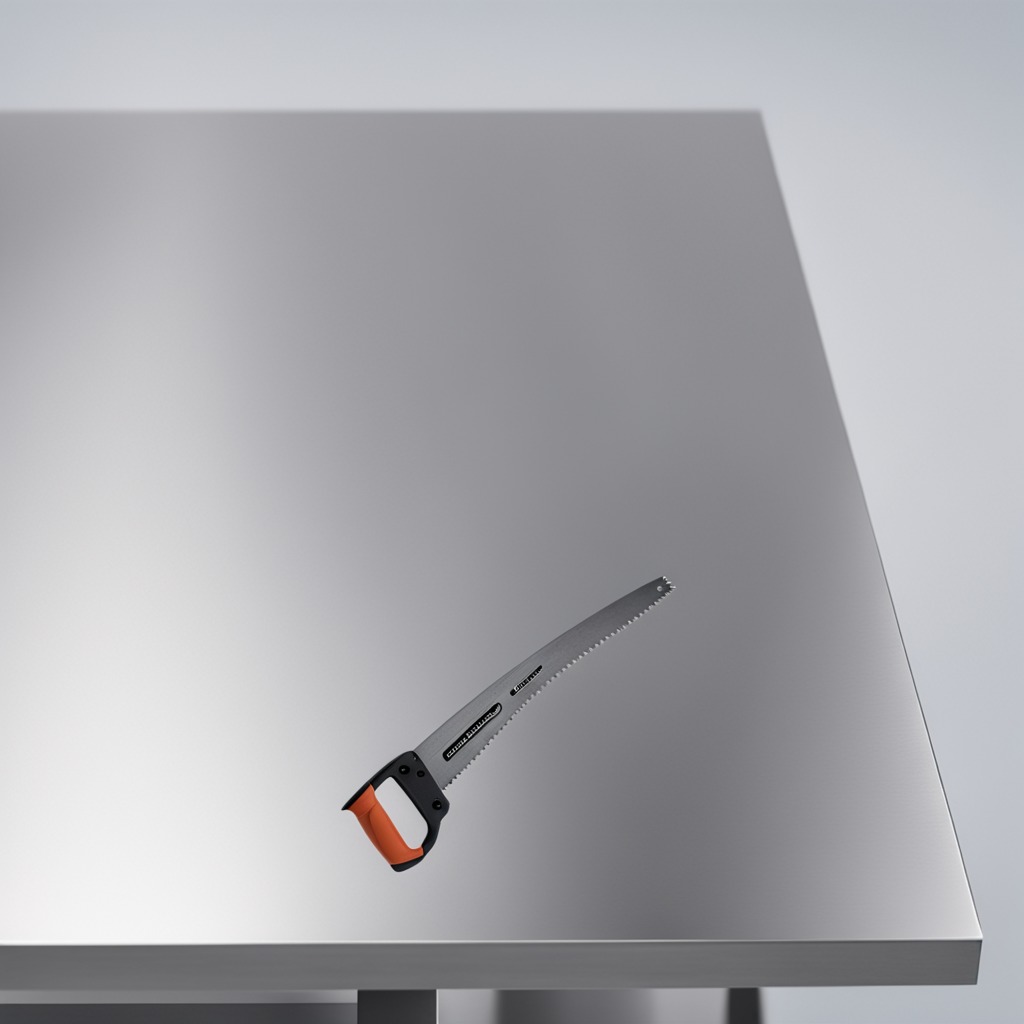
A metal saw is lying on the stainless steel table in a high-end prototyping lab.